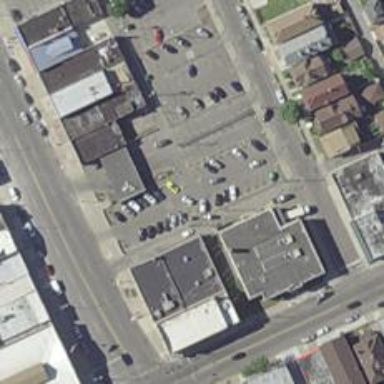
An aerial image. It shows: Alley classified as service road.